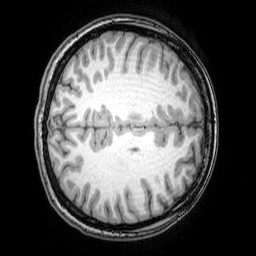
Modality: T1w
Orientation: axial
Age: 23
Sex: female
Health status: healthy
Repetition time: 0.081 s
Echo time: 0.037 s